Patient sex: M
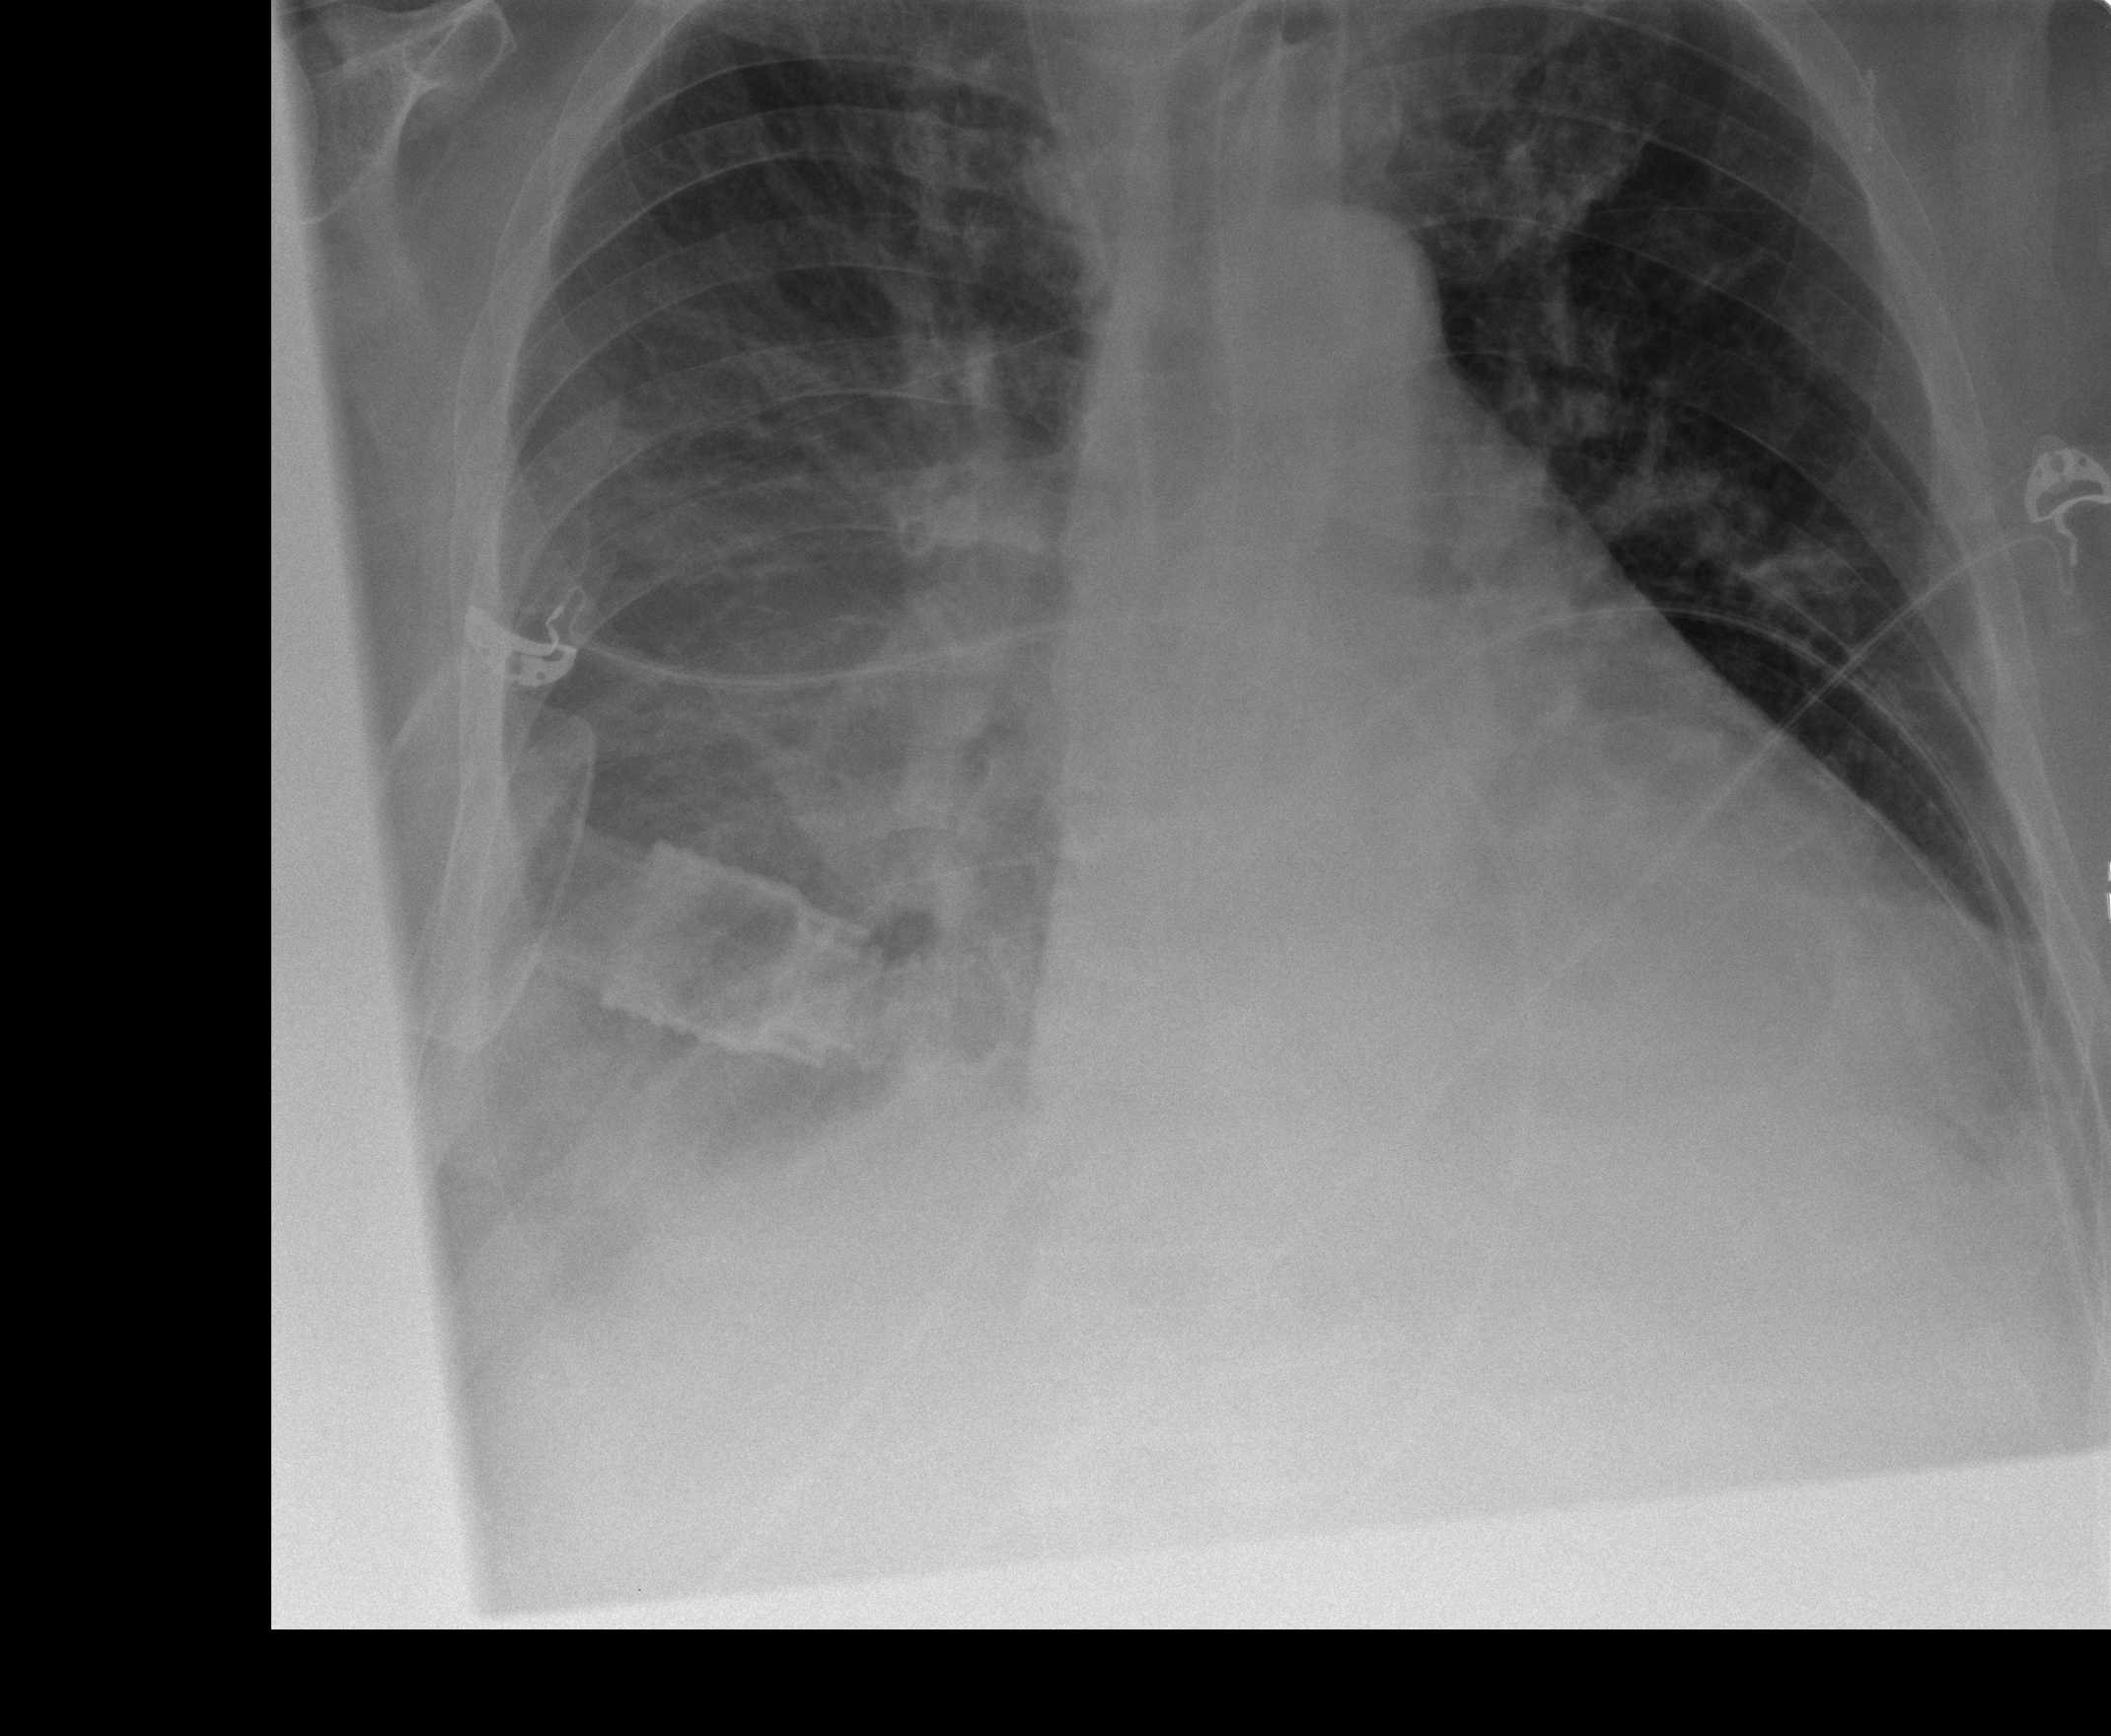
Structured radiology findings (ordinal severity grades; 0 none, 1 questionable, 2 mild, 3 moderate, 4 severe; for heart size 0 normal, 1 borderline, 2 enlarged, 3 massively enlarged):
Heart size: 2
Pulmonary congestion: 2
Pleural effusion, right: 2
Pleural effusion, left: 2
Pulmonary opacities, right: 1
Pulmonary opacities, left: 0
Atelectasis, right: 2
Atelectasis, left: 2